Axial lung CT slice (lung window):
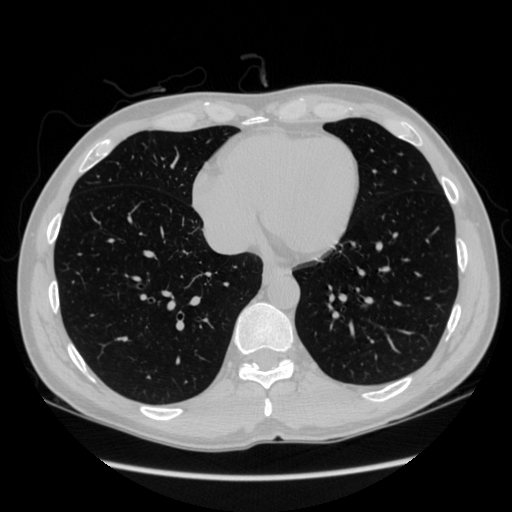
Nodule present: no